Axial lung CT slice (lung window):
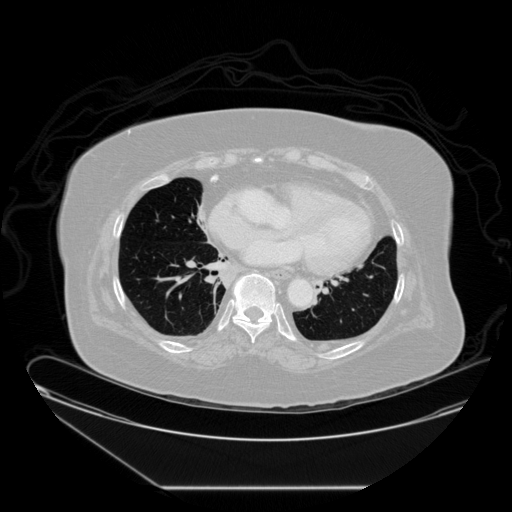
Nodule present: no